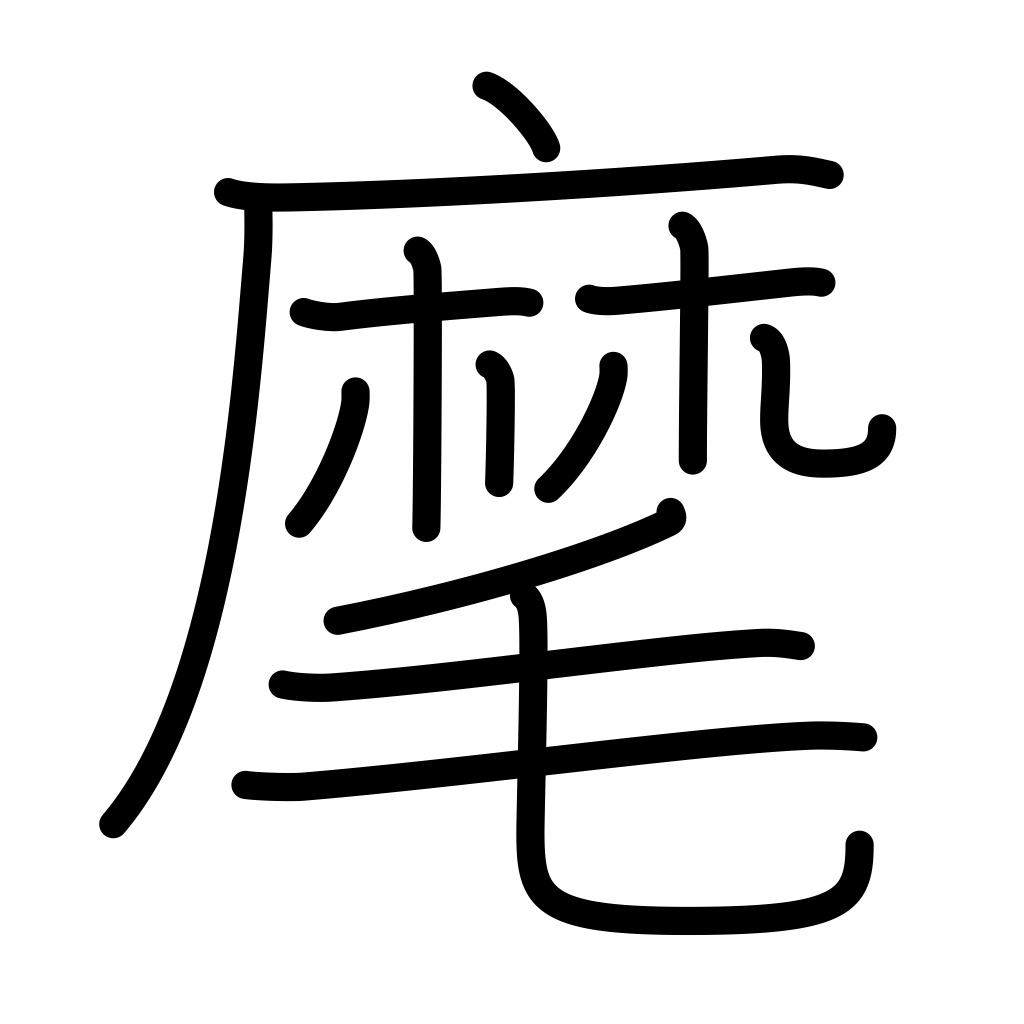
Meaning: beckon to, command